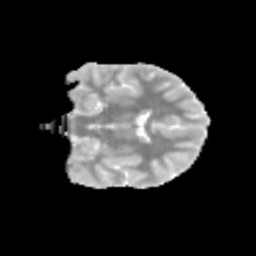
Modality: MD
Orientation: coronal
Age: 13
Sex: female
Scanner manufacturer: siemens
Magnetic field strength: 3 T
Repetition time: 3.8 s
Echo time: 0.07 s